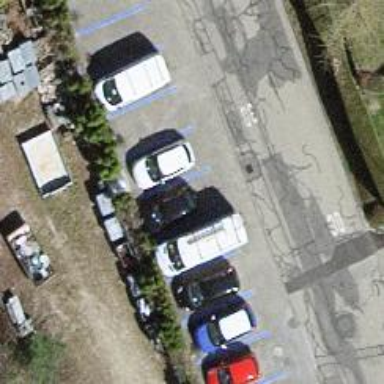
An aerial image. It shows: Street side parking area.